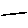
Label: line